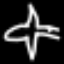
Label: airplane